Aerial crown-view tile of a tropical tree (Barro Colorado Island, Panama), acquired 20250414:
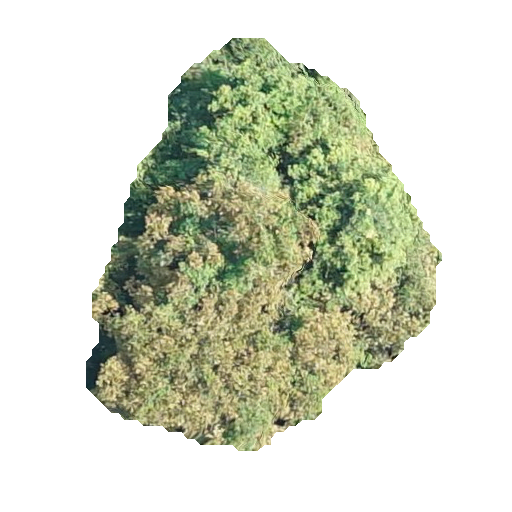
Species: Dipteryx oleifera
GBIF accepted scientific name: Dipteryx oleifera
Crown area: 144.373 m²